Question: I have following JS:
'''
$("#search").autocomplete({
source: function (request, response) {
$.ajax({
url: "/Home/GetCompanyNames",
dataType: "json",
data: "searchterm=" + request.term,
success: function (data) {
response($.map(data, function (item) {
return {
label: item.Name,
value: item.Name,
LogoUrl: item.LogoUrl,
InternetName :item.InternetName,
Name: item.Name
};
}));
}
});
},
minLength: 1
}).data("autocomplete")._renderItem = function (ul, item) {
var innerHtml = '<a href=/Store/'+item.InternetName+'><div class="list_item_container" style="height: 60px;"><div class="image" style="float: left; margin-right: 35px;"><img src="' + item.LogoUrl + '"></div><div class="label">' + item.Name + '</div></div></a>';
return $("<li></li>")
.data("item.autocomplete", item)
.append(innerHtml)
.appendTo(ul);
};
});
'''
which renders this

This is a suggestion dropdown which shows when I enter any character in textbox like 'ib' in this case,
Everything is working fine but there is only one problem when I click any item of dropdown with mouse it take me to the url which is written in its anchor tag, I want that if I scroll down with and press enter on some item it will do the same currently it's not doing anything when I press enter on a item of dropdown.
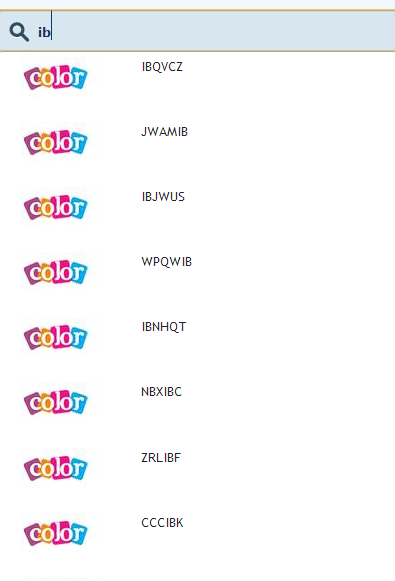
Answer: Take a look at this <URL> topic, this will help you to navigate to the url on selection made by both mouse click and pressing enter. There are few more autocomplete related FAQs too.